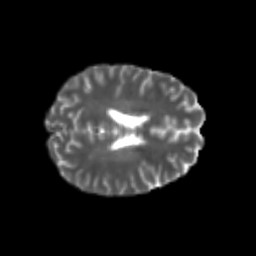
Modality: T2w
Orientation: axial
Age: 21
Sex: female
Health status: healthy
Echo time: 0.074 s